Question: Because I find it challanging creating static image backgrounds, such as example below, that are responsive and covers different resolutions and heights/widths, I was thinking using CSS3 color gradients to reproduce the same background and make it streching dynamically.
I would appriciate any input on tools/tips&tricks/etc on how to recreate such background with CSS. I have looked at online tools for generating CSS rules, such as <URL>, but these doesn't create sharp line between two colors such as in my example.

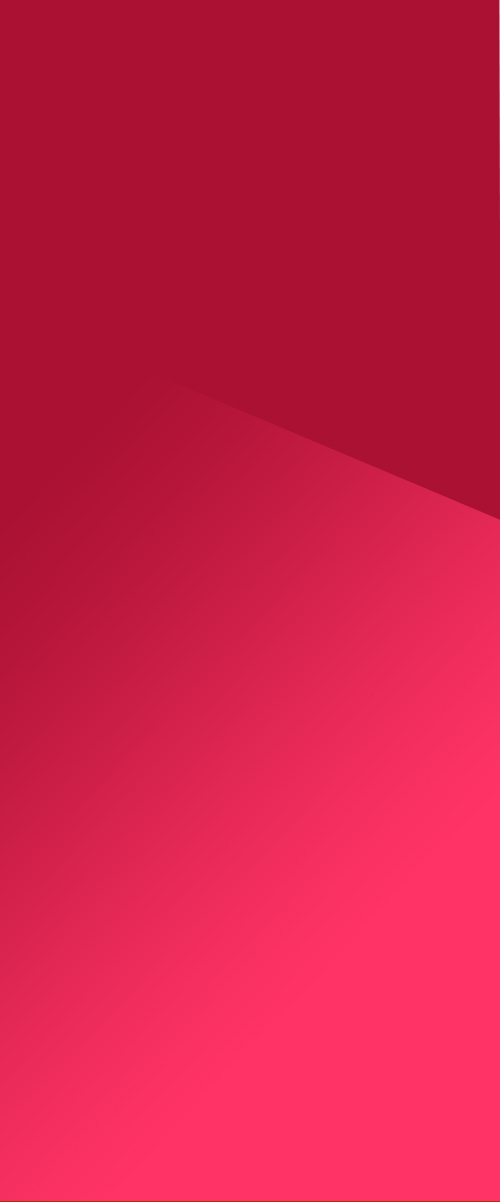
Answer: try to set 2 linear gradient on top of each others, first with 'rgba()' color with opacity to a few % .(or 'hsla()' )
and the second with 100% opacity. about like this :
'''
background:
linear-gradient(
130deg ,
rgba(171, 17, 51, 1) 30%,
rgba(255, 51, 102, 0.75)
),
linear-gradient(
200deg ,
#AB1133 50%,
#FF3366 50%
)
;
'''
<URL> tune it to your needs